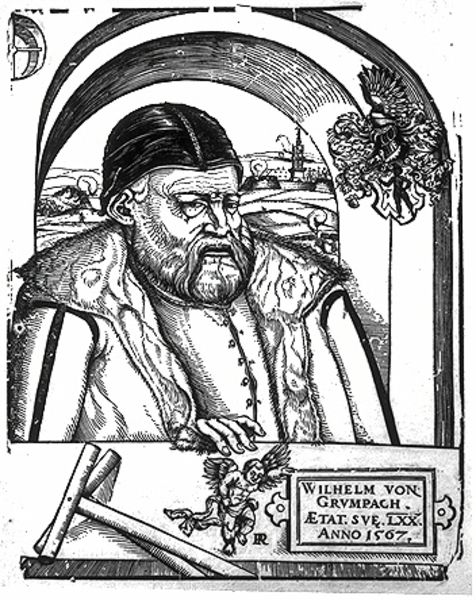
Titel: Bildnis des Wilhelm von Grumbach
Künstler: Peter Gottlandt
Institution: (Seriendruck)
Schlagwörter: flügel, gemälde, hand, mann, umhang, weiß, kirchturm, landschaft, stadt, blumen, fenster, finger, frisur, hut, mund, nase, ohr, schwarz, tisch, tür, zeichnung, ausblick, haube, alt, bart, kappe, mütze, augen, falten, gesicht, kragen, pelz, tod, bild, bildnis, portrait, porträt, felder, hügel, kirche, haare, mantel, stickerei, pflanzen, ohren, stock, turm, engel, engelchen, putte, fell, aussicht, holzschnitt, schrift, bogen, dorf, mauer, grafik, graphik, rundbogen, inschrift, grimmig, knöpfe, weste, tor, name, arkade, stolz, kirch, torbogen, druck, schwarzweiss, druckgrafik, radierung, stich, helm, portal, wappen, pelzkragen, totenkopf, handwerker, fingernägel, hammer, kupferstich, flugblatt, wilhelm, umhand, architekt, latein, von, baumeister, reformation, lot, krücken, anno, etat, grumbach, grumpach, 1567, wilhelm von grumbach, 1507, grympach, bauplaner